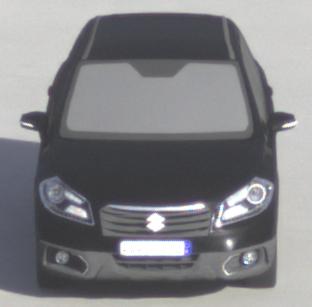
Make: Suzuki
Model: SX4 S-Cross 1.6
Detailed model: SX4 (II) S-Cross
Model produced from: 2013/10
Model produced until: 2015/08
Doors: 5
Color: black
Road condition: dry road
Daytime: morning or afternoon
Contrast: high contrast